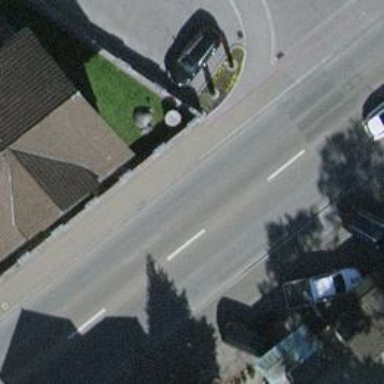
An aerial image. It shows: Uncontrolled zebra crossing with pedestrian island.